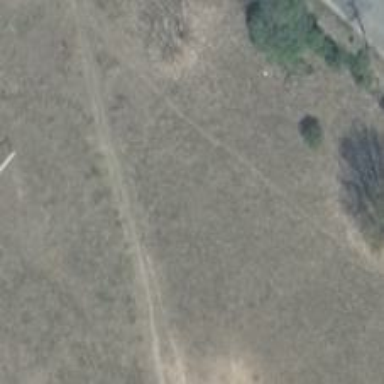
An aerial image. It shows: Sandy path.